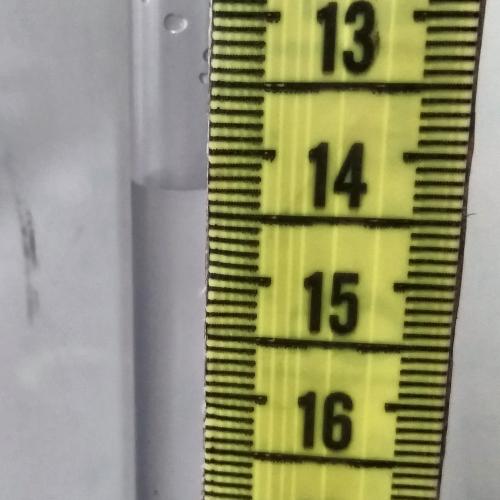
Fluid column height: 14.3 cm